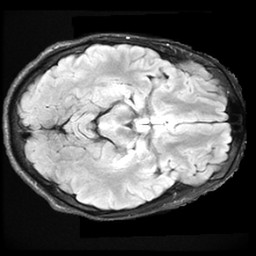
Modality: FLAIR
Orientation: axial
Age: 22
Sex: male
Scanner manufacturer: ge
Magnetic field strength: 3 T
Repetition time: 11 s
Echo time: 0.1497 s